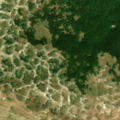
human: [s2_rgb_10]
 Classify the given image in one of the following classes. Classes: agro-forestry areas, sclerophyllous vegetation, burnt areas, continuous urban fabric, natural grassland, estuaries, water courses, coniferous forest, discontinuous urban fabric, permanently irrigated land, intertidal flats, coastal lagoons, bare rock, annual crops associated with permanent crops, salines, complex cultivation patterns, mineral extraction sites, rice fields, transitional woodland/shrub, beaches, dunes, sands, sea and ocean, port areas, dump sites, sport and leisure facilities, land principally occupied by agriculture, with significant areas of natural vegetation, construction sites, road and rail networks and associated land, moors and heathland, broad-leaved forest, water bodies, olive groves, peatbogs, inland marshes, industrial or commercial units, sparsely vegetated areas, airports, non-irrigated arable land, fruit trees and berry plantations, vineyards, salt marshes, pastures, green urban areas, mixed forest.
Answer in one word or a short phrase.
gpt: broad-leaved forest, natural grassland, transitional woodland/shrub